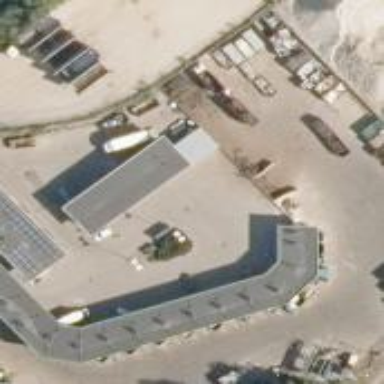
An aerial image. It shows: Canopy on top of building's roof.